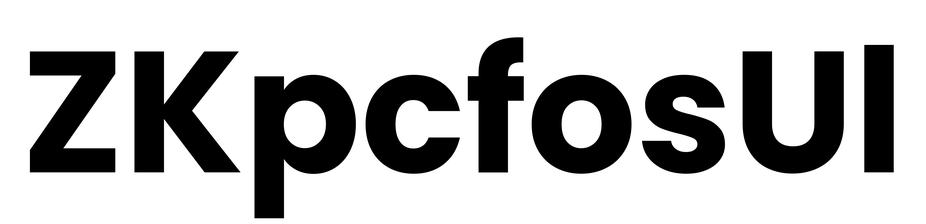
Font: Poppins-Bold